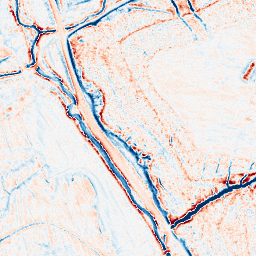
Category: edge_preserving
Decomposition family: anisotropic_diffusion
Decomposition parameters: iterations: 50
kappa: 100
gamma: 0.05
Upsampling method: regularized
Upsampling parameters: scale: 4
lambda_reg: 0.001
Upsampling scale: 4